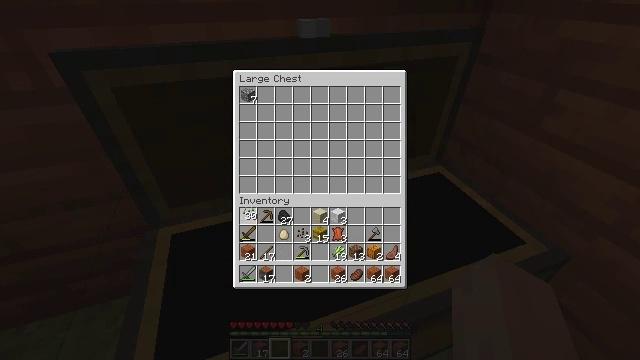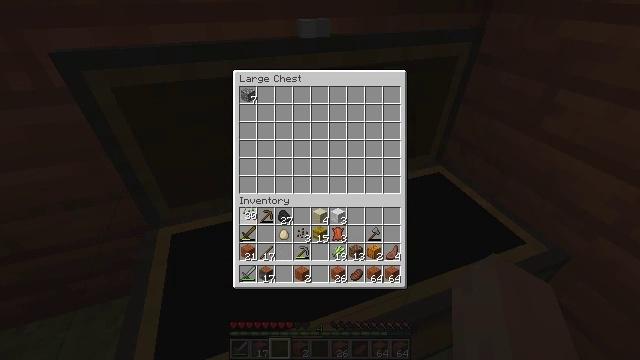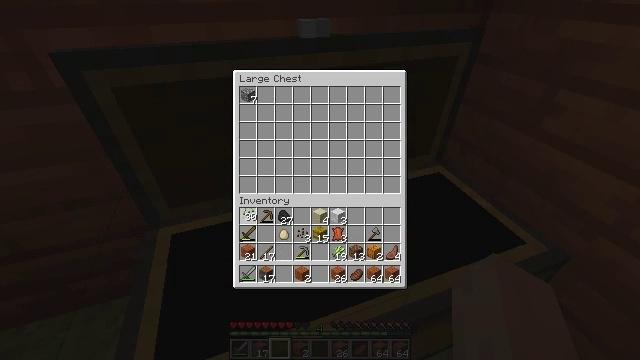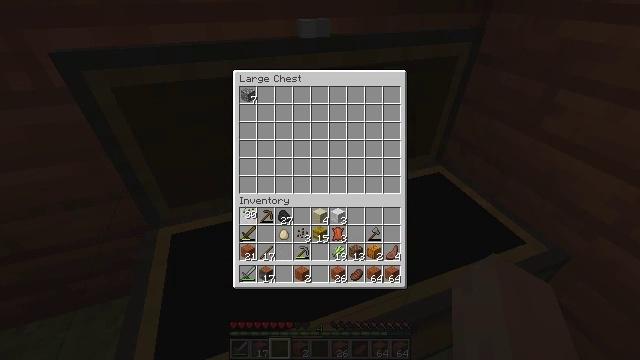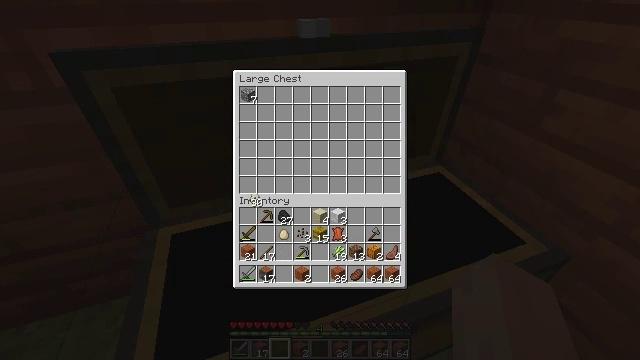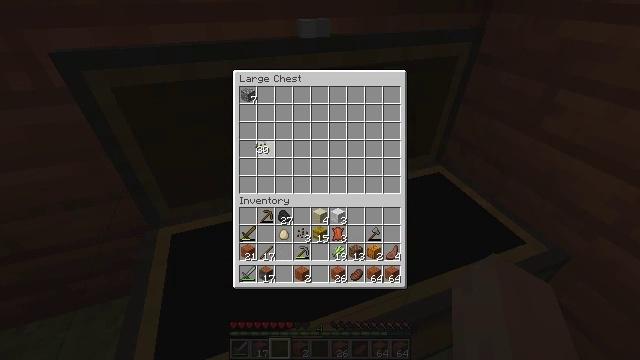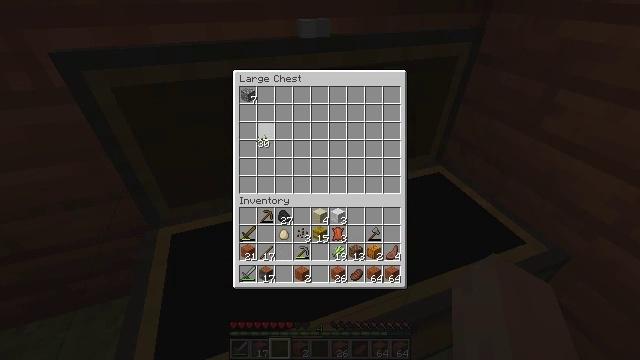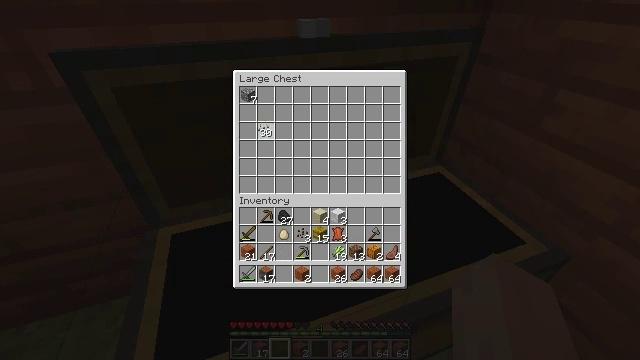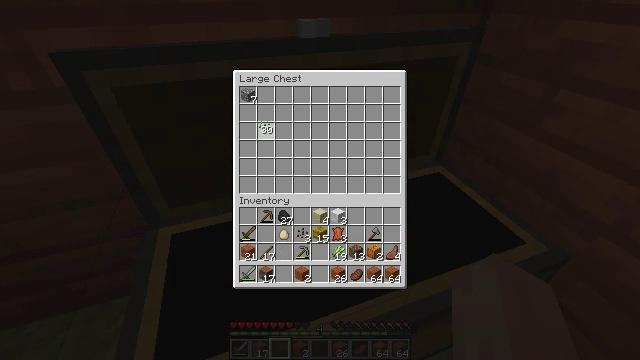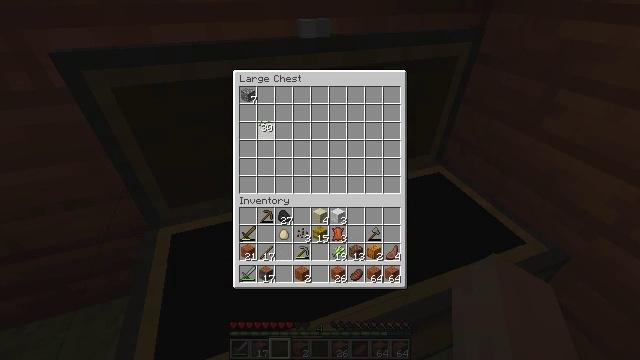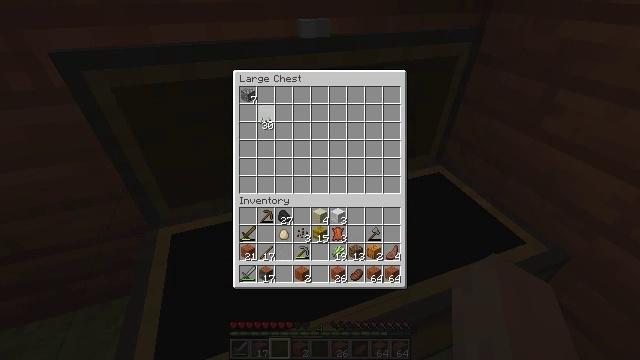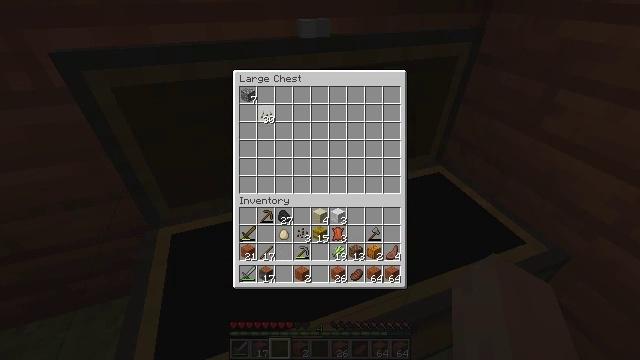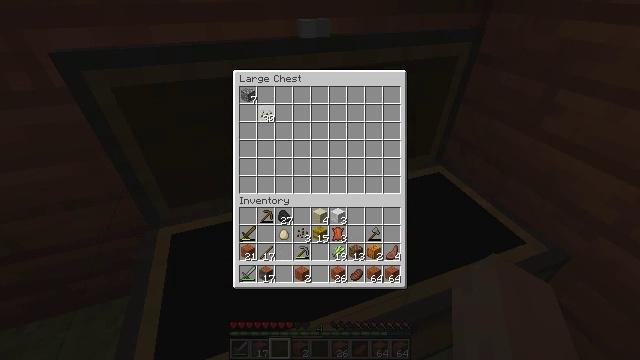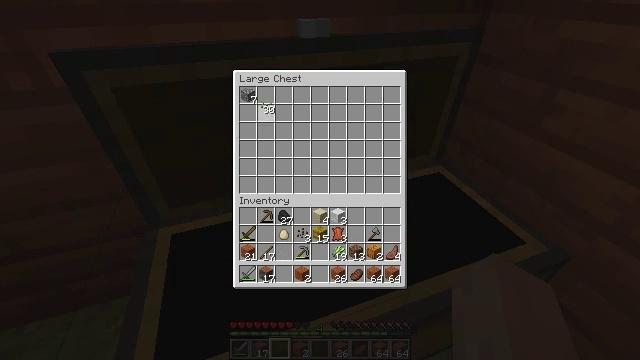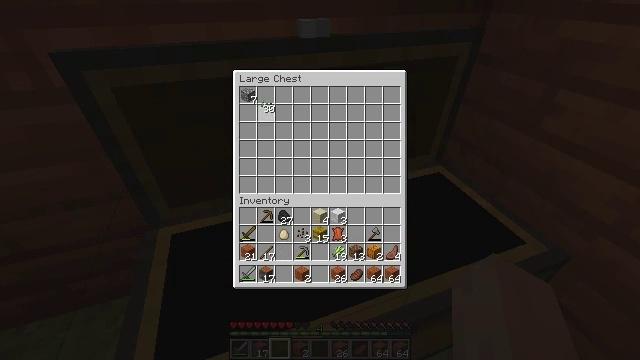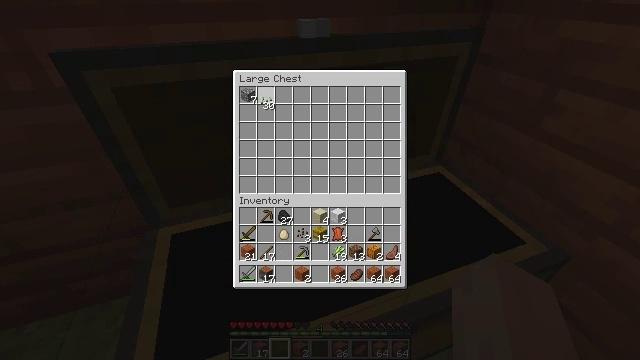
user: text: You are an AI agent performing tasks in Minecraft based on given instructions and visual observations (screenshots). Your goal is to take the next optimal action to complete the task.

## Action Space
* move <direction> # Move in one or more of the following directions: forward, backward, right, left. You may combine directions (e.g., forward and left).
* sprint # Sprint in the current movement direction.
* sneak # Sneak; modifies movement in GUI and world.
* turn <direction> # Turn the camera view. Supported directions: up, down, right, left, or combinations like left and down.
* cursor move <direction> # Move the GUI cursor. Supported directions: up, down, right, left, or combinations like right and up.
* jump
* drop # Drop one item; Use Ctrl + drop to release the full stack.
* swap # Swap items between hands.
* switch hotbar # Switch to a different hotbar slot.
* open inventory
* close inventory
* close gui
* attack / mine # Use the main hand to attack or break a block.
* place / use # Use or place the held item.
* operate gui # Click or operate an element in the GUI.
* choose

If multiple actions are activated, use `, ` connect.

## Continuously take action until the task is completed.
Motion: motion action
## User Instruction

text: Craft the acacia door in the crafting table with planks.
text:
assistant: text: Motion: operate gui
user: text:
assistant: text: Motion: operate gui
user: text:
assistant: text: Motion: no_op
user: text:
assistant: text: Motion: cursor move up
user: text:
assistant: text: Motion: cursor move up
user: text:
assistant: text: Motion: no_op
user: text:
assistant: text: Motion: cursor move up
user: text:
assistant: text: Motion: no_op
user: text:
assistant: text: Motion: no_op
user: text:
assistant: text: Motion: no_op
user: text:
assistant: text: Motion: no_op
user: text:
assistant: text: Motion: no_op
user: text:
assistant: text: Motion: cursor move up
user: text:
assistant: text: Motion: no_op
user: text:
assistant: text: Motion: no_op
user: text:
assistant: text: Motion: no_op
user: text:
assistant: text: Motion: operate gui
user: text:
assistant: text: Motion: operate gui
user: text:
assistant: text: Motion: operate gui
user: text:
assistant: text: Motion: no_op
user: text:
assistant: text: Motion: no_op
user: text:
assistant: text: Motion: no_op
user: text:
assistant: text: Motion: no_op
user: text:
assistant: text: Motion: cursor move down
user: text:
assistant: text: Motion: cursor move down
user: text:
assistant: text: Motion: no_op
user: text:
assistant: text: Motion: cursor move down
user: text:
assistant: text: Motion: no_op
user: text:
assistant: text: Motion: cursor move down
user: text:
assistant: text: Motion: no_op